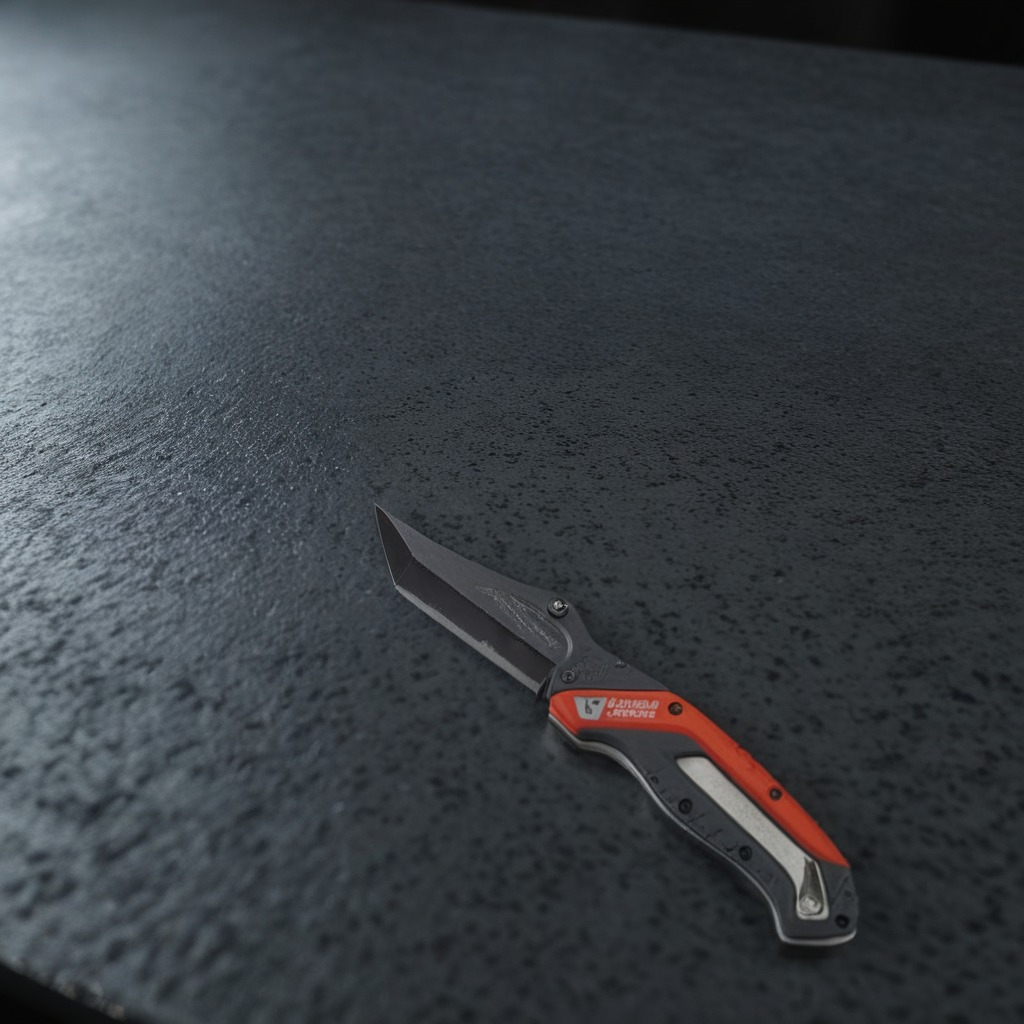
A utility knife is lying on the clean granite table inside a workshop at night.